Question: I am new to JSP. I have a jsp page where a parameter is passed to this jsp page with http post. I can see the parameter in firebug as you can see in the picture.

But in my page when I try to print the token variable the variable is always null. I print the variable as follows:
'''
<%
String token = request.getParameter("token");
%>
'''
What am I doing wrong? How can I get the token parameter?
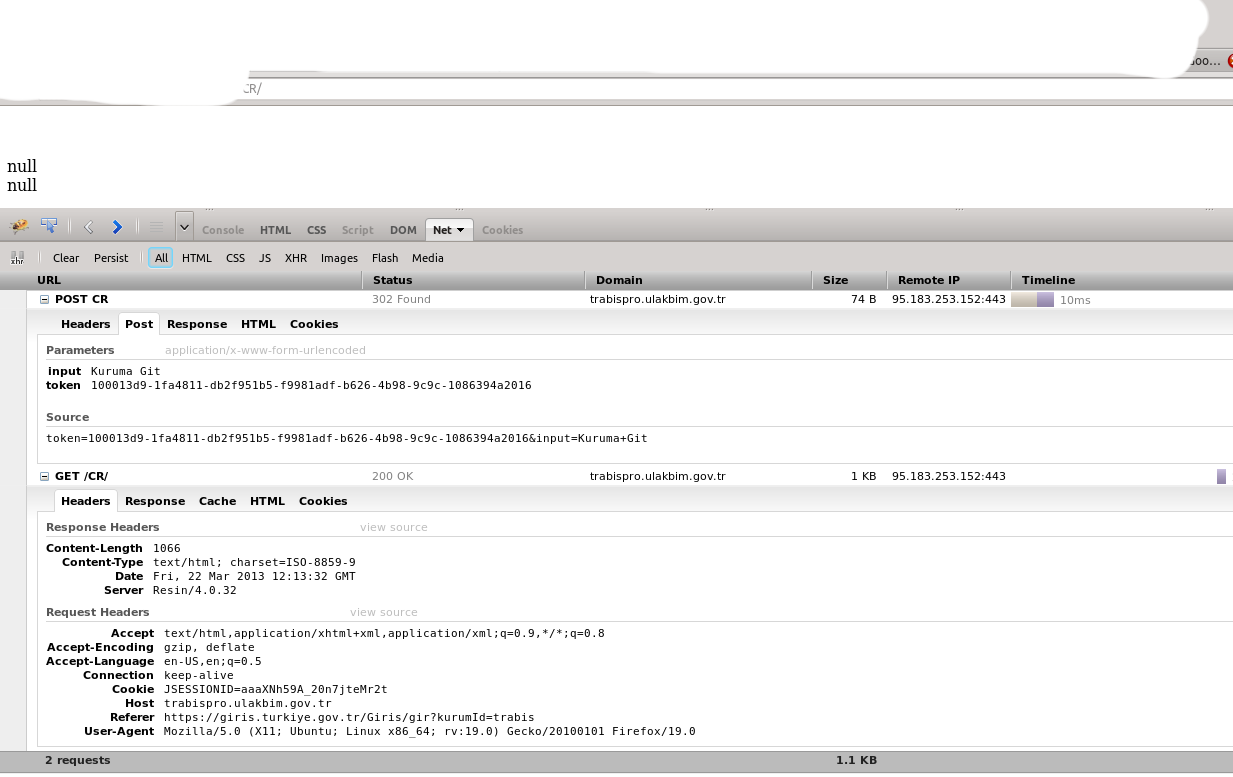
Answer: The 'token' attribute looks like a 'nonce' to me and some security filter might be removing the value from the request object.
What you have done to print the value is absolutely correct. I am not going for best practices but it should work.
Check your code for security filter and see if you can find out where the value is removed/overridden.
.
The value is passed to the domain using POST. The request is internally redirected to welcome page and the value is lost. If you pass the value using GET the value will be retained.
You have two options:
1. Create a direct url and pass the value to it using the post as you are doing. Eg: url - yourdomain.com/welcome.jsp.
2. Ask the other project to pass the parameter in the url (GET request).
I have tested both and it works just fine.